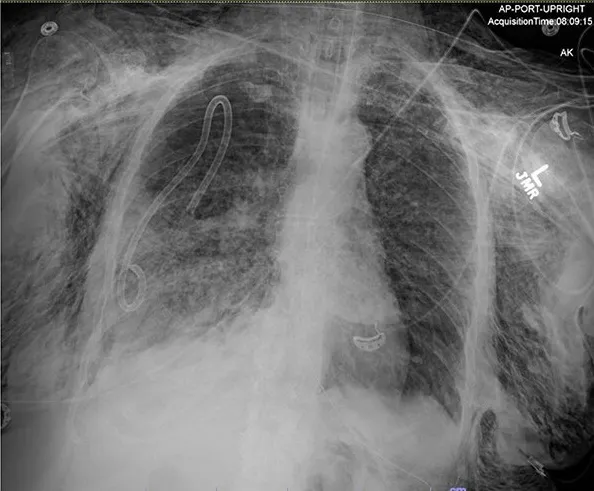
Post-operative chest radiograph showing increased diffuse subcutaneous emphysema in chest, lower neck and upper left abdominal wall. Previously demonstrated pneumoperitoneum is not visualized on the current film.
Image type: radiology (x_ray)